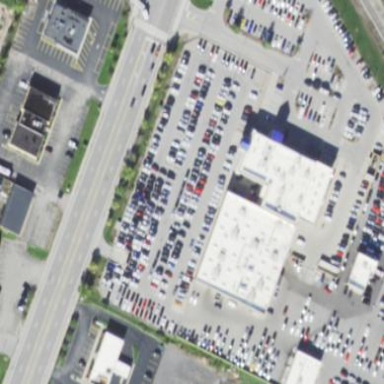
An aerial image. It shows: Building that houses car shop.